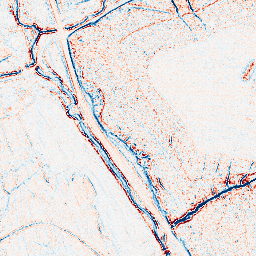
Category: edge_preserving
Decomposition family: bilateral
Decomposition parameters: d: 5
sigma_color: 25
sigma_space: 150
Upsampling method: sinc_hamming
Upsampling parameters: scale: 2
kernel_size: 4
Upsampling scale: 2